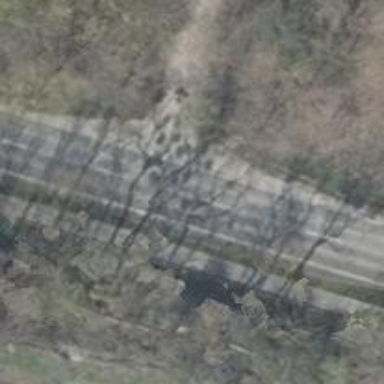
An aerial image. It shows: Asphalt road designated as primary highway with lane markings.